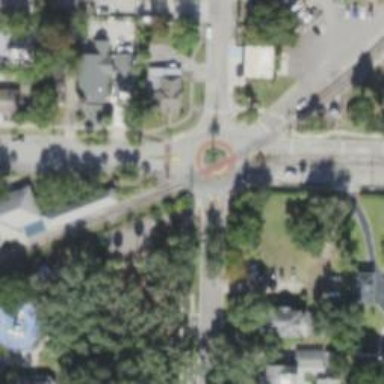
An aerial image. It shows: Tertiary road leading to roundabout.